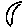
Label: moon